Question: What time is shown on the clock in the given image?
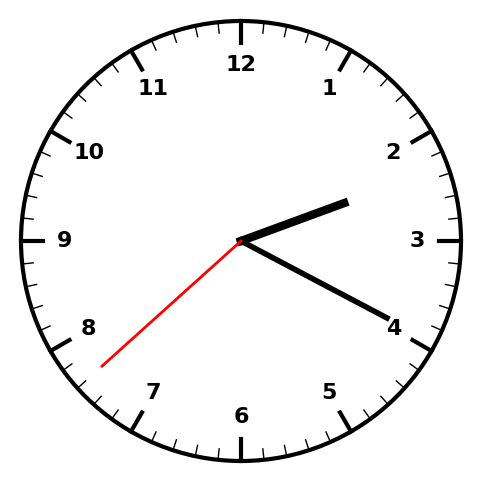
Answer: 02:19:38